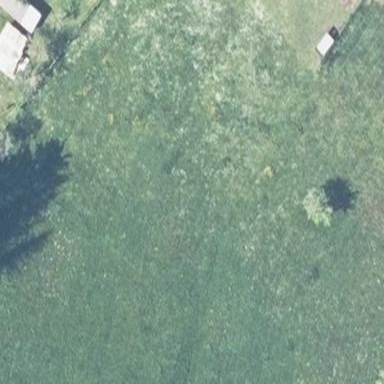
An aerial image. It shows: Beautiful meadow.